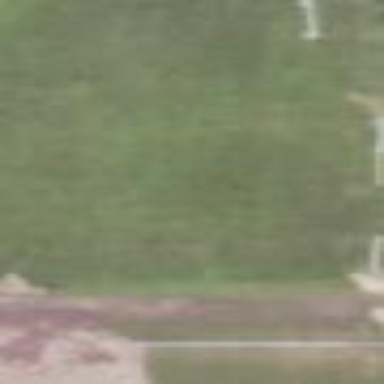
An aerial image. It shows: Soccer pitch for leisureland activities.